Question: I'm learning Angular 2 from official
tutorial <URL>. And I have some problem with routing. error message: Type DashboardComponent is part of the declarations of 2 modules: AppRoutingModule and AppModule!
I don't know where is my mistake, I think I have everything same as in tutorial.

My code:
AppModule
'''
import { NgModule } from '@angular/core';
import { BrowserModule } from '@angular/platform-browser';
import { FormsModule } from '@angular/forms';
import { AppComponent } from './app.component';
import { DashboardComponent } from './dashboard.component';
import { HeroDetailComponent } from './hero-detail.component';
import { HeroesComponent } from './heroes.component';
import { HeroService } from './hero.service';
import { AppRoutingModule } from './app-routing.module';
@NgModule({
imports: [
AppRoutingModule,
BrowserModule,
FormsModule,
],
declarations: [
AppComponent,
DashboardComponent,
HeroDetailComponent,
HeroesComponent
],
providers: [ HeroService ],
bootstrap: [ AppComponent ]
})
export class AppModule { }
'''
App-routing Module
'''
import { NgModule } from '@angular/core';
import { RouterModule, Routes } from '@angular/router';
import { DashboardComponent } from './dashboard.component';
import { HeroesComponent } from './heroes.component';
import { HeroDetailComponent } from './hero-detail.component';
const routes: Routes = [
{ path: '', redirectTo: '/dashboard', pathMatch: 'full' },
{ path: 'dashboard', component: DashboardComponent },
{ path: 'detail/:id', component: HeroDetailComponent },
{ path: 'heroes', component: HeroesComponent }
];
@NgModule({
imports: [ RouterModule.forRoot(routes) ],
exports: [ RouterModule ]
})
export class AppRoutingModule {}
'''
App Component
'''
import {Component} from "@angular/core";
/**
* Created by lukasfrajt on 13.10.16.
*/
@Component({
selector: 'my-app',
template: '
<h1>{{title}}</h1>
<nav>
<a routerLink="/heroes">Heroes</a>
<a routerLink="/dashboard">Dashboard</a>
</nav>
<router-outlet></router-outlet>'
})
export class AppComponent {
title = 'Tour of Heroes'
}
'''
Dashboard Component
'''
import {Component} from "@angular/core";
import {Hero} from "./hero";
import {HeroService} from "./hero.service";
import {Router} from "@angular/router";
@Component({
selector: 'my-dashboard',
moduleId: module.id,
templateUrl: 'dashboard.component.html'
})
export class DashboardComponent {
heroes: Hero[] = [];
constructor(private heroService: HeroService , private router: Router)
{
}
ngOnInit(): void{
this.heroService.getHeroes()
.then(heroes => this.heroes = heroes.slice(1, 5));
}
gotoDetail(hero: Hero): void {
let link = ['/detail', hero.id];
this.router.navigate(link);
}
}
'''
Thank you for you help
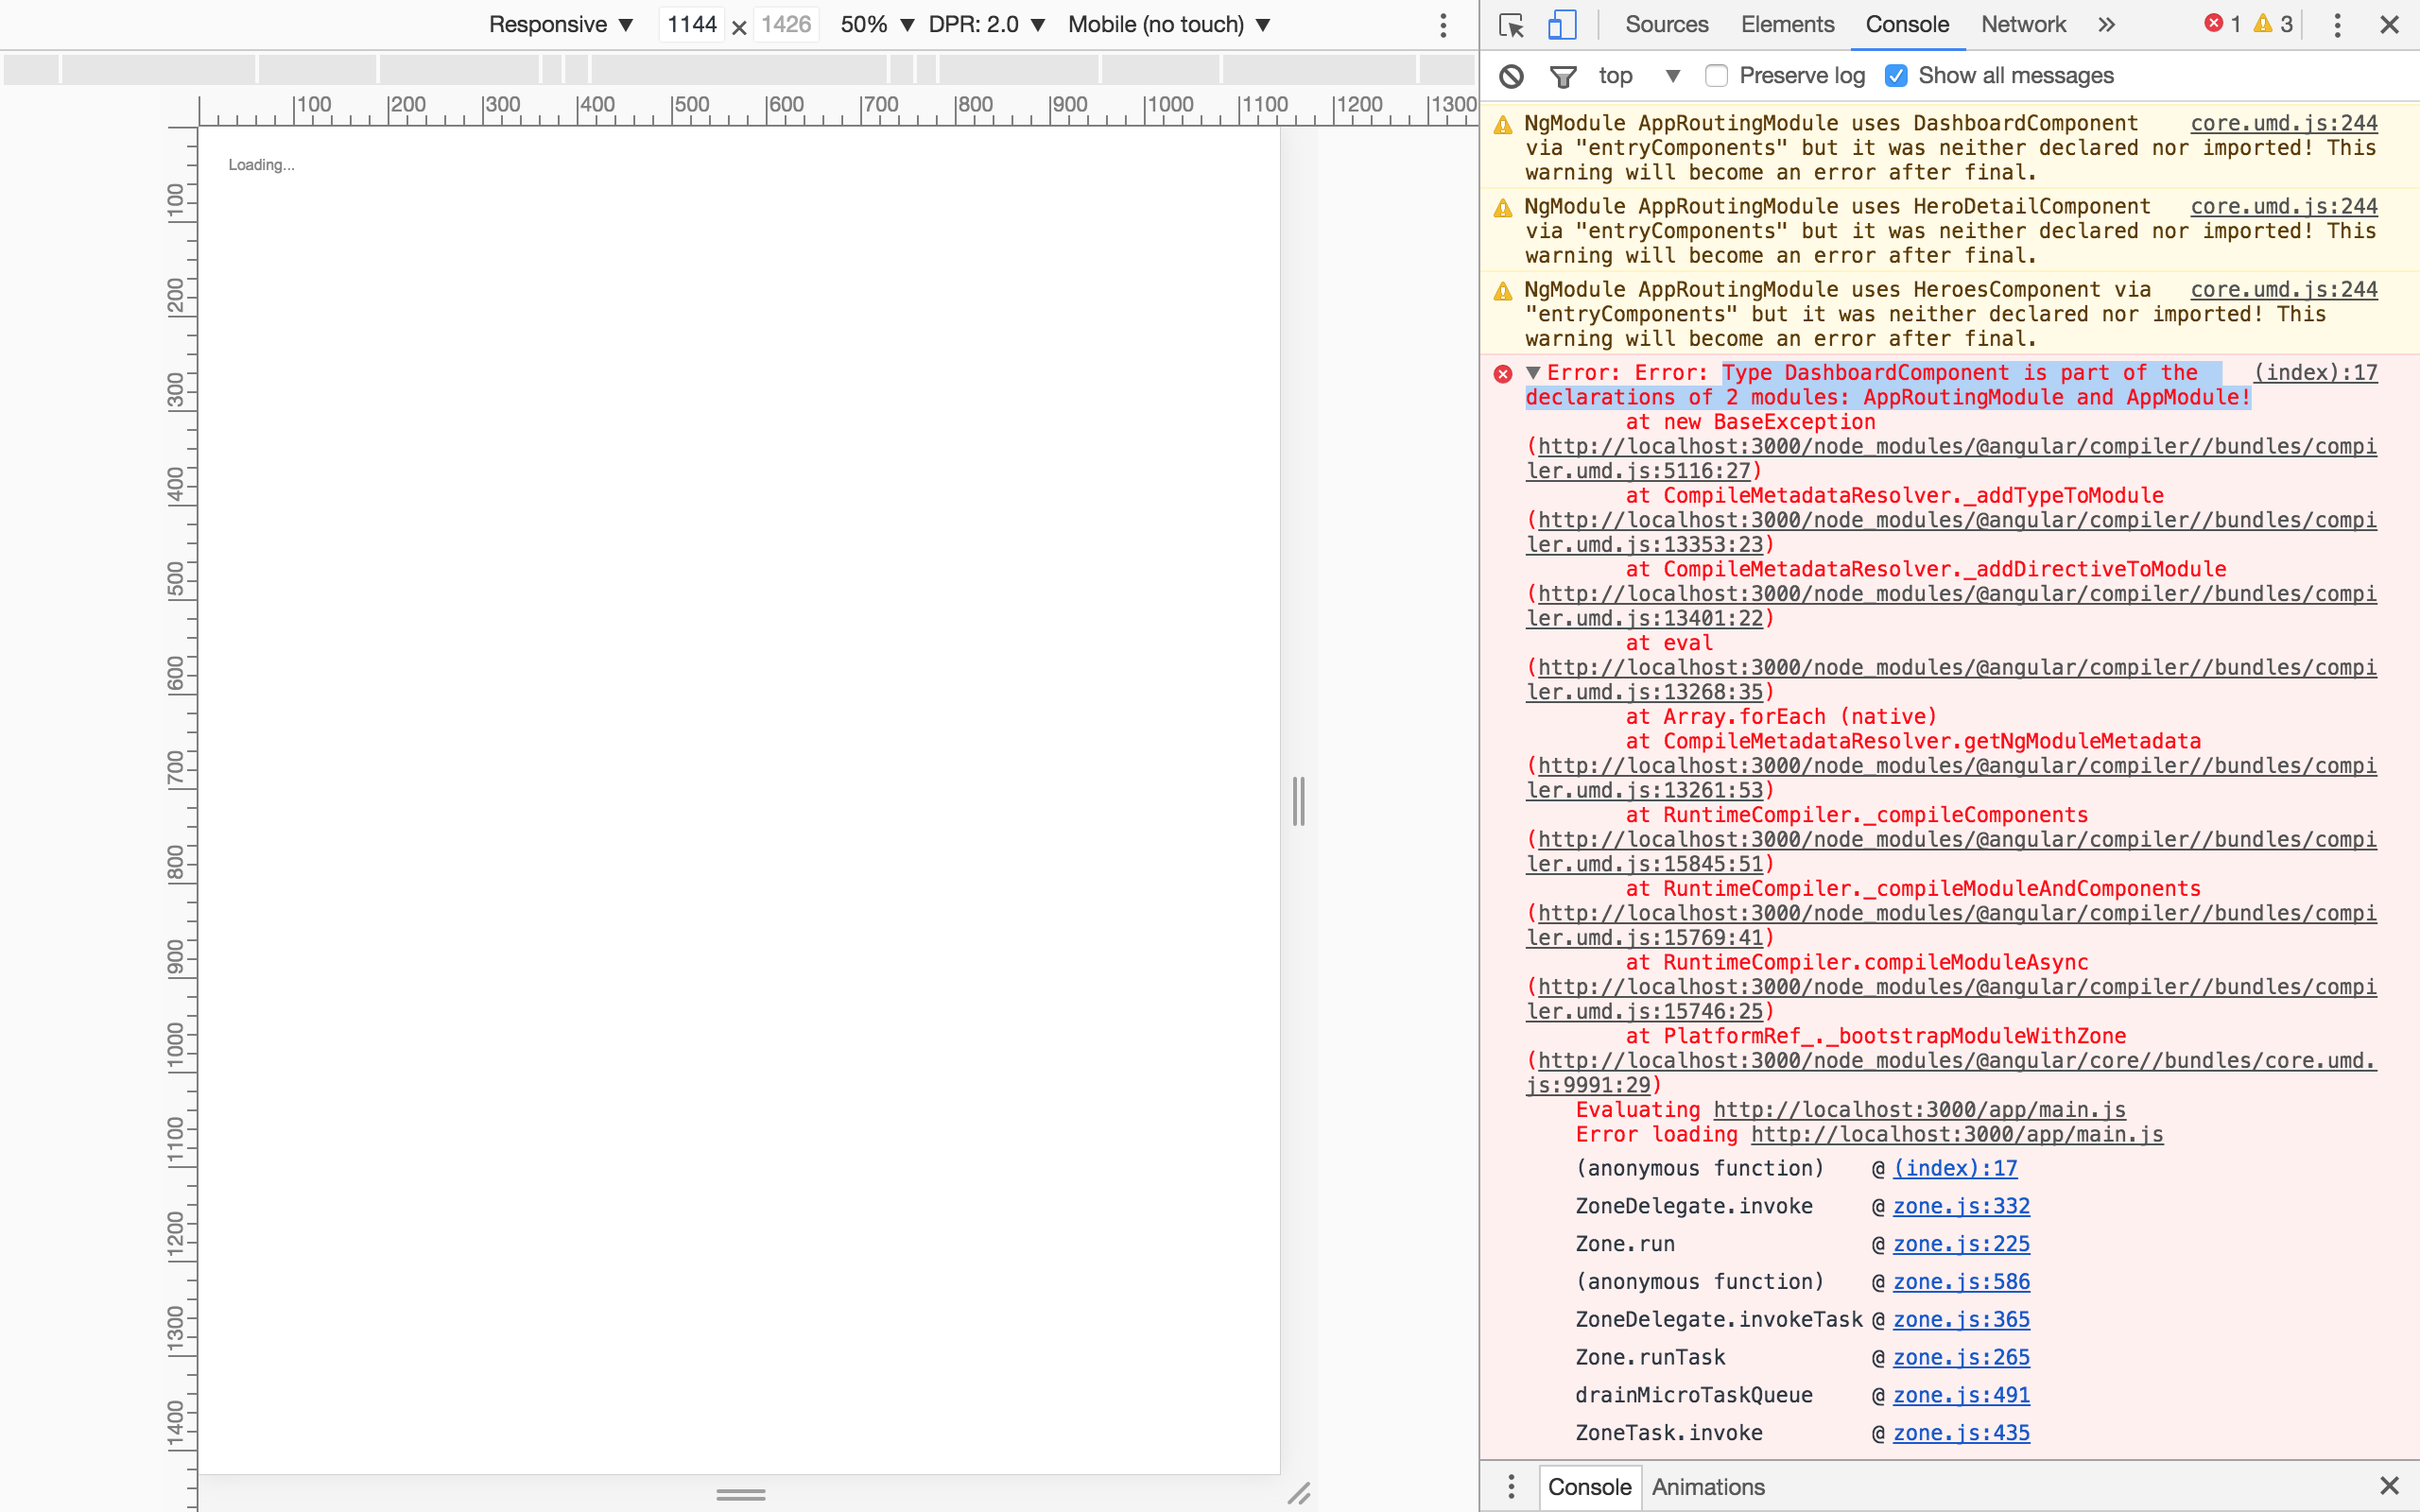
Answer: I faced the exactly same problem and the root cause is that the code and angular module version are NOT match. My angular module was RC5 version but I use the commercial sample code. So I just updated the angular version and everything is OK.